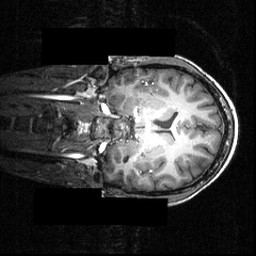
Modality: T1w
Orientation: coronal
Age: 21
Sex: male
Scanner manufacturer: siemens
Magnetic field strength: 3.951 T
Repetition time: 1.5 s
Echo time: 0.00335 s